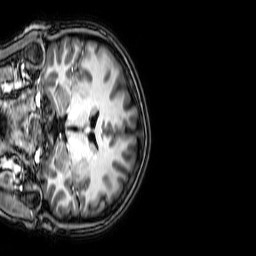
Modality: T1w
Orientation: coronal
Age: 21
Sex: female